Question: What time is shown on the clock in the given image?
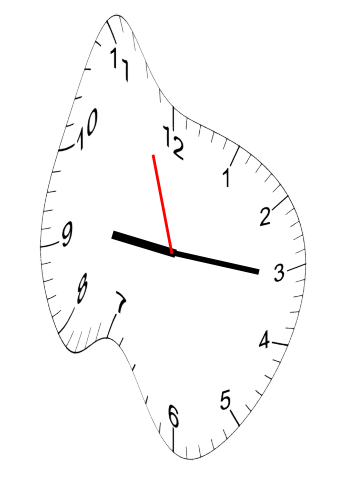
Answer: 09:15:57